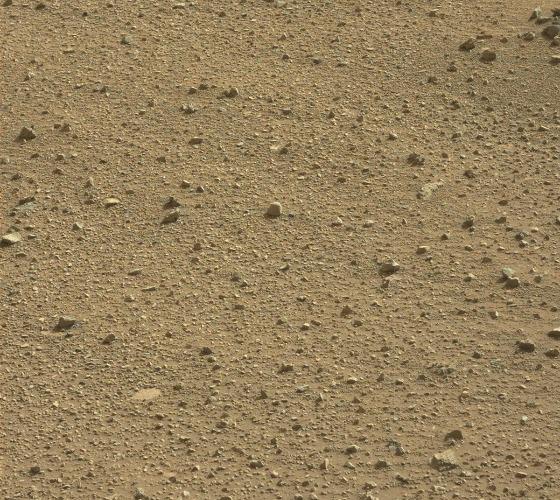
Terrain classes present: Gravel / Sand / Soil, Rock, Shadow